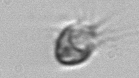
Label: Balanion